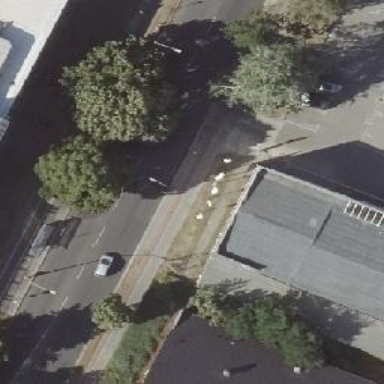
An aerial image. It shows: Public transport stop position.